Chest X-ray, AP view. Patient: 56 years old, sex F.
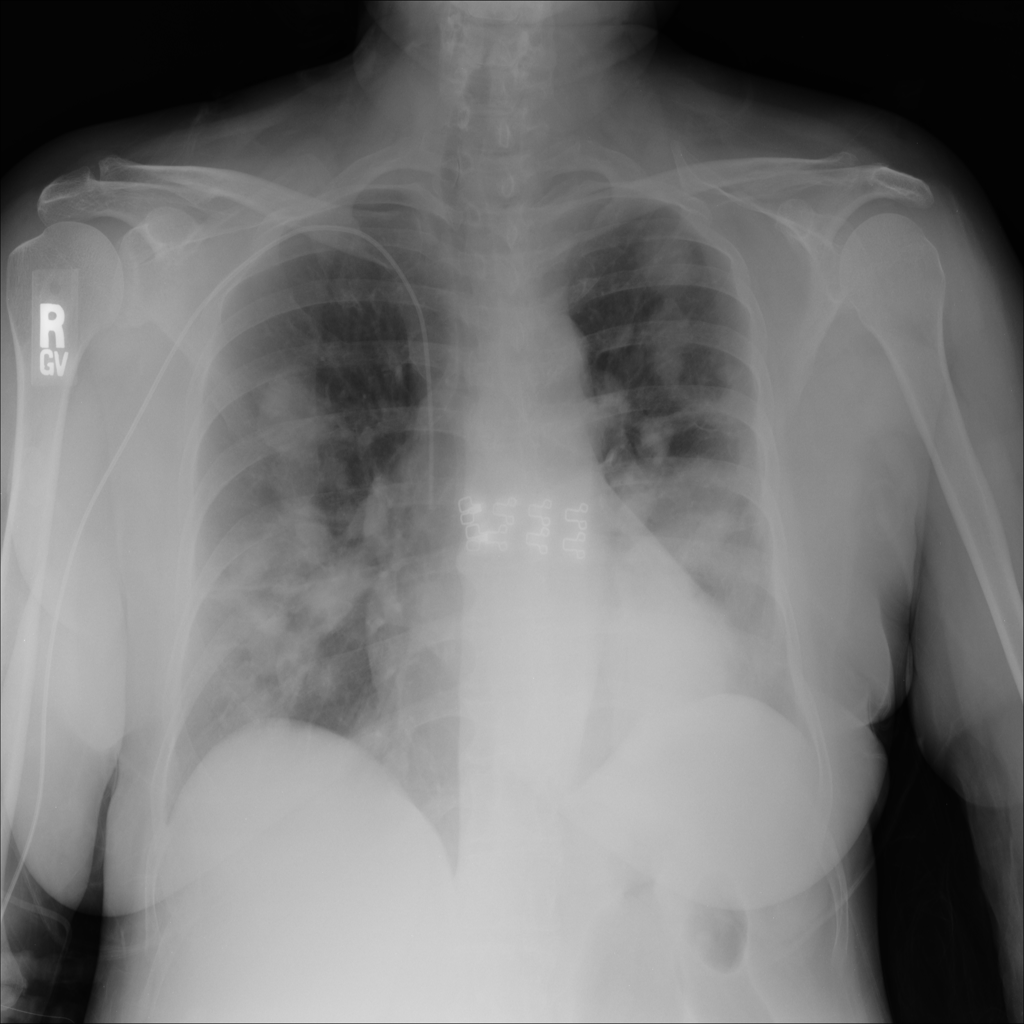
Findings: Nodule